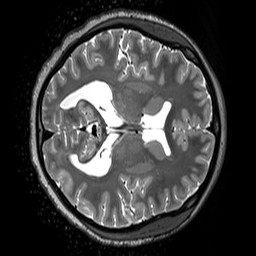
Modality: T2w
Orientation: axial
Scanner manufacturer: siemens
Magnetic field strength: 3 T
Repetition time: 3.2 s
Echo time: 0.406 s